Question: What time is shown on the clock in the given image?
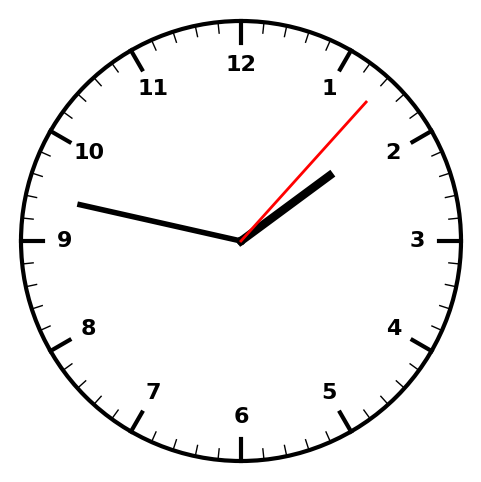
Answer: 01:47:07